Question: I'm getting an error that class is not found, but I clearly have the right path for where it is located:
'''
<?php
require_once('stripe-php-2.1.0/stripe/lib/Stripe.php');
Stripe::setApiKey('my_key');
var_dump($_POST['stripe-token']);
?>
'''
Every article I've come across all claim that the problem is (not including the right path) in the require_one, include, or require. (I've tried all 3). But still no luck. My database calls follow the same format and my WAMP server has no problem creating my database class.
This is copied directly from my file explore (copy paste)
website\stripe-php-2.1.0\stripe\lib\Stripe.php
My php file that I am using to try and access Stripe sits in the same place as 'website'.
PHP version 5.5.12
tutorial references: <URL>
Other reference: <URL>

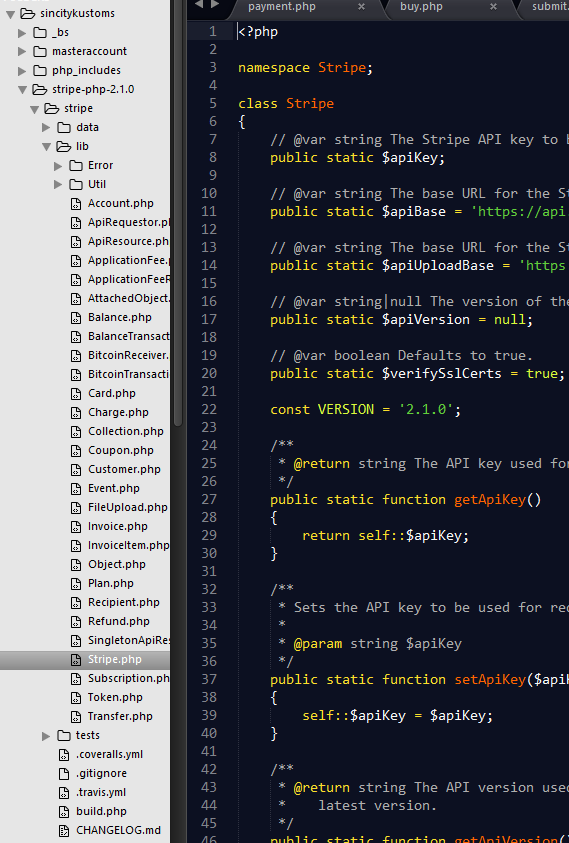
Answer: It's because it uses a namespace. Try:
'''
\Stripe\Stripe::setApiKey('my_key');
'''